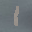
Label: 1